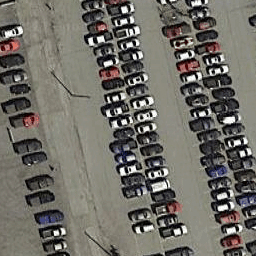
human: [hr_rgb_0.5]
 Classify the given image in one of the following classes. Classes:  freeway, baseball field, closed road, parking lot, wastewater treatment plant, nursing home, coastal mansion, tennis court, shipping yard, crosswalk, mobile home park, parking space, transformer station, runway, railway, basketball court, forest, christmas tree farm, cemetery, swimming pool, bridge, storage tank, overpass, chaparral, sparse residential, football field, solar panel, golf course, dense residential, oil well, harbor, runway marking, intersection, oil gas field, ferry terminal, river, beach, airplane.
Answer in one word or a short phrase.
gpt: parking lot